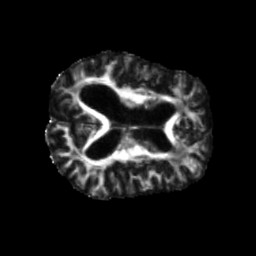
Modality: FA
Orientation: axial
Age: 75
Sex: male
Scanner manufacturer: siemens
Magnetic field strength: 3 T
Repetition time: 5.25 s
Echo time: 0.08 s